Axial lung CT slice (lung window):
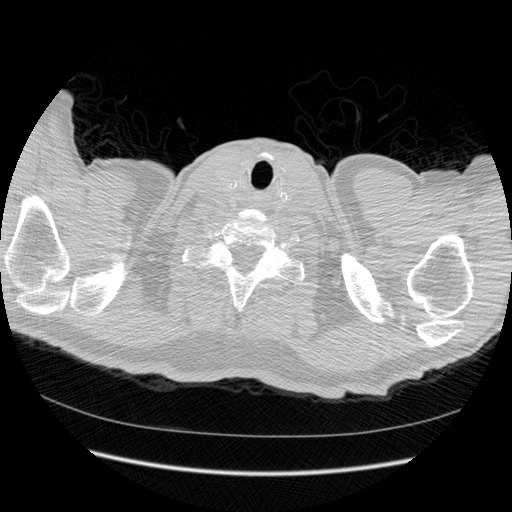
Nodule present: no